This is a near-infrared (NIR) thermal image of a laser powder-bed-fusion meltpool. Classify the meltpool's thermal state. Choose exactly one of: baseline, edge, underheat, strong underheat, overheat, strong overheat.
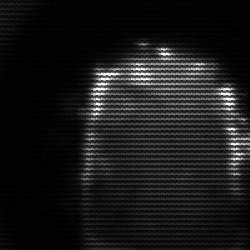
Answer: baseline